Interaction volume radius: 5 \u00c5
Interaction volume height: 25 \u00c5
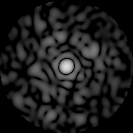
Disorder parameter: 0.8095